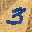
Label: 3